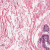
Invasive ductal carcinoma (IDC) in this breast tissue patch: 0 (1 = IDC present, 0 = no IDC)